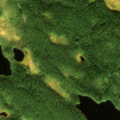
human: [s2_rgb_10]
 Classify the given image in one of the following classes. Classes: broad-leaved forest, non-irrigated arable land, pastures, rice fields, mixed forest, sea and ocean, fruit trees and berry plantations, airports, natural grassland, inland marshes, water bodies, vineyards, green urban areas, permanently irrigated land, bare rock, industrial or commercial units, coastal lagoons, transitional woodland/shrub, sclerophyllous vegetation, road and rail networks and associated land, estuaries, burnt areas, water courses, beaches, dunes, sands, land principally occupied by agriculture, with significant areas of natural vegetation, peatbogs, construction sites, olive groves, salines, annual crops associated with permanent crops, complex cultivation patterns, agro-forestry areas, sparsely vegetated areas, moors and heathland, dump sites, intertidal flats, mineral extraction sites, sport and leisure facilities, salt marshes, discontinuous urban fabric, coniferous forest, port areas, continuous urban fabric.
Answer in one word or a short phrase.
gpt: coniferous forest, water bodies